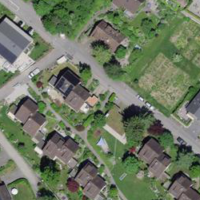
EUNIS habitat code: 55
Species observed at this site:
Pholidoptera griseoaptera
Tettigonia viridissima